Question: I am new to Android Development I am retrieving all Child nodes from firebase Realtime database whose appointment status is "Completed" and child has current user id but when i moved to the history it didn't show anything. Can anyone help me solve this issue.. I need the solution as soon as possible.
'''
if (reference != null) {
reference.addValueEventListener(new ValueEventListener() {
@Override
public void onDataChange(@NonNull DataSnapshot snapshot) {
if (snapshot.exists()) {
appointmentList = new ArrayList<>();
for (DataSnapshot ds : snapshot.getChildren()) {
id = ds.getKey();
if (ds.child("appointmentStatus").getValue(String.class).equals("Completed")) {
appointmentList.add(ds.getValue(Appointment.class));
SalHistory history = new SalHistory(appointmentList);
recyclerView = findViewById(R.id.saloonHistoryRecycler);
recyclerView.setAdapter(history);
}
}
}
'''
Firebase Database Model

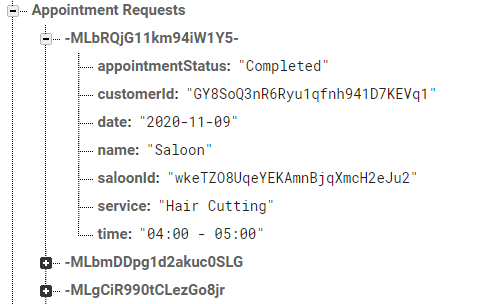
Answer: You can use OrderbyChild to fetch items from Firebase based on appointmentStatus
'''
reference.orderByChild("appointmentStatus").equalTo("Completed).addValueEventListener(new ValueEventListener() {
@Override
public void onDataChange(@NonNull DataSnapshot snapshot) {
}
}
}
'''